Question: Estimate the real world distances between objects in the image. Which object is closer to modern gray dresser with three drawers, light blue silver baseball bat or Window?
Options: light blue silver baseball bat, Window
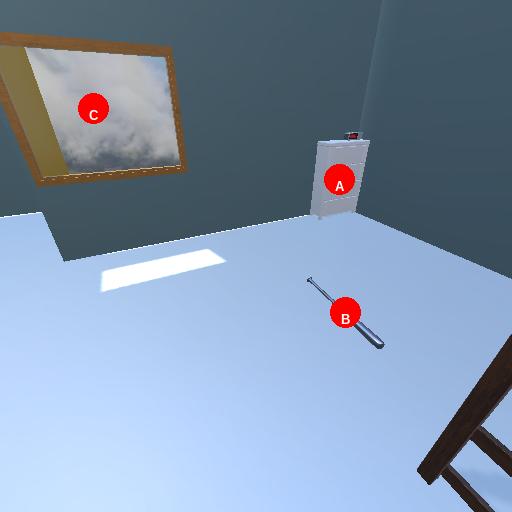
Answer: light blue silver baseball bat